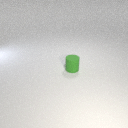
small green rubber cylinder